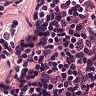
Metastatic tissue present: no